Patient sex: M
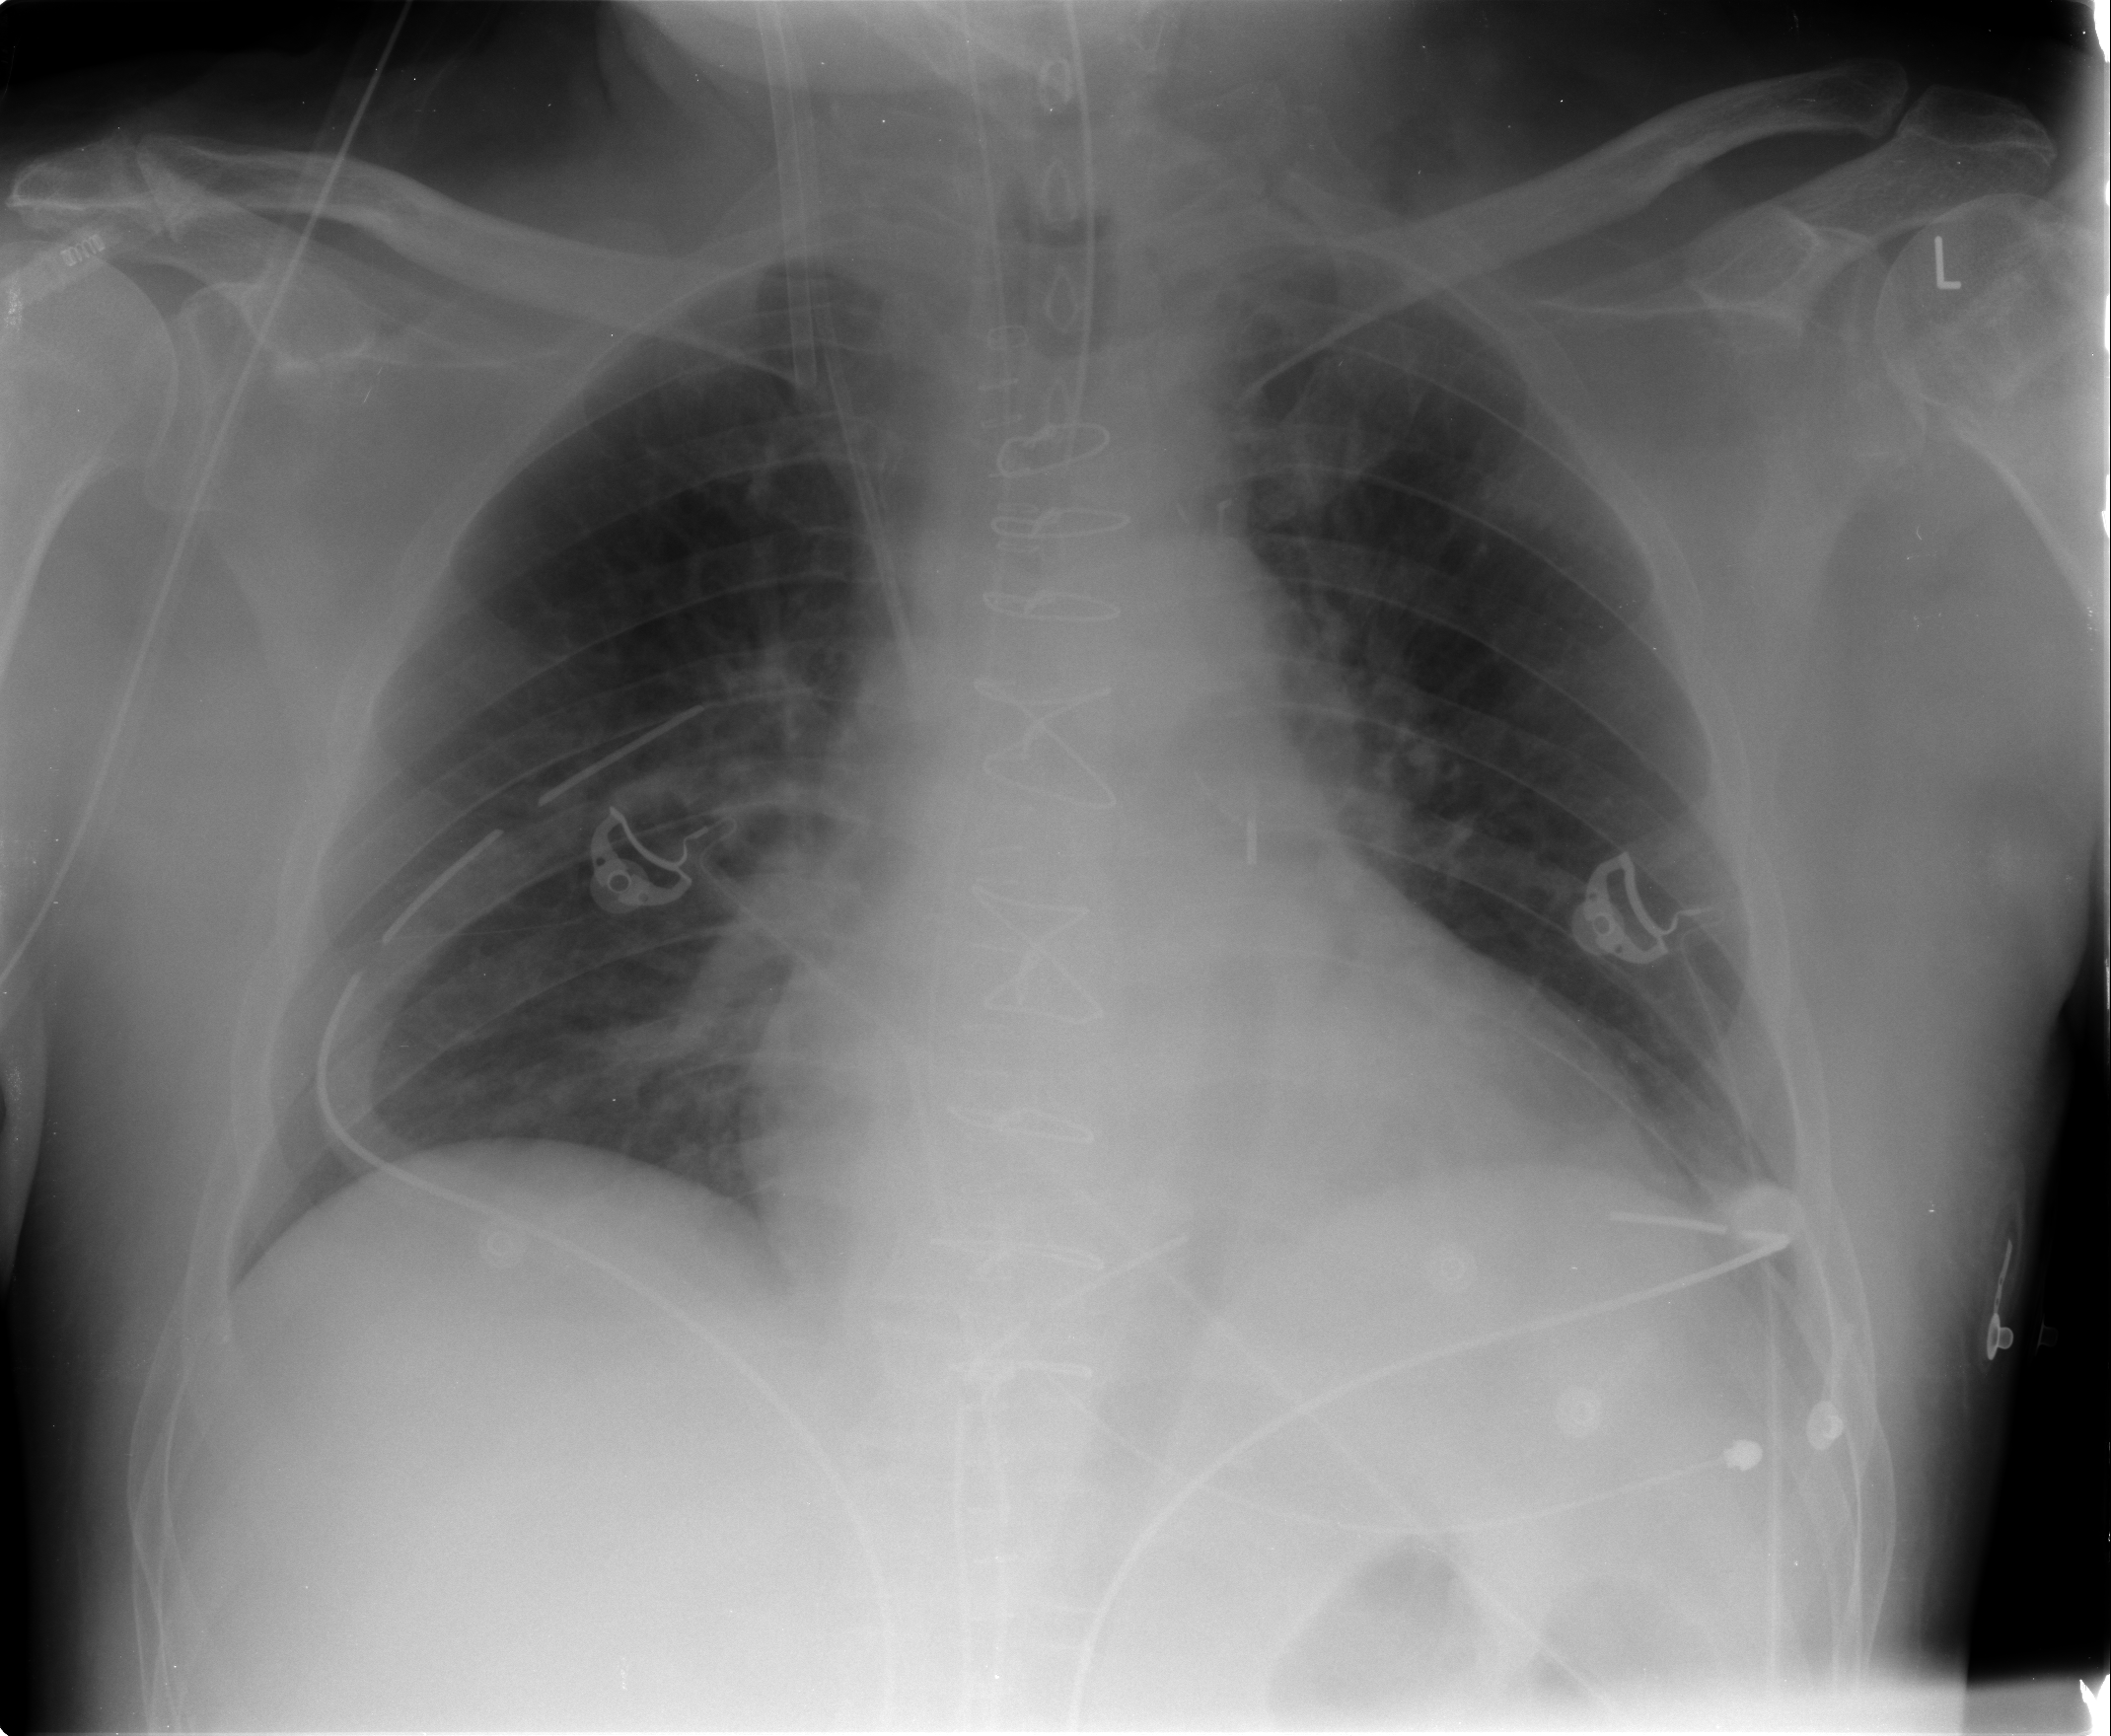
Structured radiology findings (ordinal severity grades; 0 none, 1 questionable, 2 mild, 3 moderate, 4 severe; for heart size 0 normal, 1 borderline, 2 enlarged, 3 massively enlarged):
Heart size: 2
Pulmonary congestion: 2
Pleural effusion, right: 0
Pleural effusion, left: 0
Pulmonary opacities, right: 0
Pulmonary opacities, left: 0
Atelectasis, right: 0
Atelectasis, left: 2